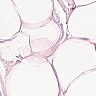
Metastatic tissue present: no